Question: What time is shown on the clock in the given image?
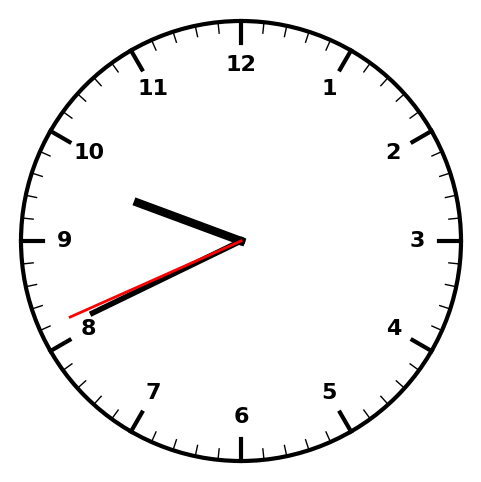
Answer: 09:40:41